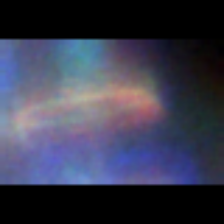
Taxon: Diatom_aggregate
Group: Diatoms